Question: I want to create the canvas internally and then just use it normally in my javascript. The following code creates the canvas.
'''
var canvas = document.createElement("sketchpad");
'''
Code:
'''
function init()
{
//canvas = document.getElementById('sketchpad');
var canvas = document.createElement("sketchpad");
//var ctx = canvas.getContext("2d");
canvas.width = 500;
canvas.height = 500;
document.body.appendChild(canvas);
if (canvas.getContext)
{
ctx = canvas.getContext('2d');
}
if (ctx)
{
canvas.addEventListener('mousedown', sketchpad_mouseDown, false);
canvas.addEventListener('mousemove', sketchpad_mouseMove, false);
window.addEventListener('mouseup', sketchpad_mouseUp, false);
}
}
'''
All the code below:
'''
<html>
<head>
<title>Sketchpad</title>
<script type="text/javascript">
var canvas;
var ctx;
var mouseX = 0;
var mouseY = 0;
var mouseDown = 0;
function drawDot(ctx,x,y,size)
{
r=0;
g=0;
b=0;
a=256;
ctx.beginPath();
ctx.arc(x, y, size, 0, Math.PI*2, true);
ctx.closePath();
ctx.fillStyle = "rgba("+r+","+g+","+b+","+(a/255)+")";
ctx.fill();
}
function clearCanvas(canvas,ctx)
{
ctx.clearRect(0, 0, canvas.width, canvas.height);
}
function sketchpad_mouseDown()
{
mouseDown=1;
drawDot(ctx,mouseX,mouseY,4);
}
function sketchpad_mouseUp()
{
mouseDown=0;
}
function sketchpad_mouseMove(e)
{
getMousePos(e);
if (mouseDown==1)
{
drawDot(ctx,mouseX,mouseY,4);
}
}
function getMousePos(e)
{
if (!e)
{
var e = event;
}
if (e.offsetX)
{
mouseX = e.offsetX;
mouseY = e.offsetY;
}
else if (e.layerX)
{
mouseX = e.layerX;
mouseY = e.layerY;
}
}
function init()
{
//canvas = document.getElementById('sketchpad');
var canvas = document.createElement("sketchpad");
//var ctx = canvas.getContext("2d");
canvas.width = 500;
canvas.height = 500;
document.body.appendChild(canvas);
if (canvas.getContext)
{
ctx = canvas.getContext('2d');
}
if (ctx)
{
canvas.addEventListener('mousedown', sketchpad_mouseDown, false);
canvas.addEventListener('mousemove', sketchpad_mouseMove, false);
window.addEventListener('mouseup', sketchpad_mouseUp, false);
}
}
</script>
<style>
.leftside
{
float:left;
width:120px;
height:25px;
background-color:#def;
padding:10px;
border-radius:4px;
}
.rightside
{
float:left;
margin-left:10px;
}
#sketchpad
{
float:left;
border:4px solid #888;
border-radius:4px;
position:relative;
}
</style>
</head>
<body onload="init()">
<div class="leftside">
<input type="submit" value="Clear Sketchpad" onclick="clearCanvas(canvas,ctx);">
</div>
<div class="rightside">
<!-- <canvas id="sketchpad" height="500" width="500">-->
</canvas>
</div>
</body>
</html>
'''
This new code does not work, this is how a person has to create the canvas correct.
'''
var canvas = document.createElement("canvas"); //or what ever name that I want
canvas.id = "sketchpad";
'''
The if statement is not necessary, is it?
'''
function init()
{
//canvas = document.getElementById('sketchpad');
var canvas = document.createElement("canvas");
canvas.id = "sketchpad";
if (canvas.getContext)
{
ctx = canvas.getContext('2d');
}
if (ctx)
{
canvas.addEventListener('mousedown', sketchpad_mouseDown, false);
canvas.addEventListener('mousemove', sketchpad_mouseMove, false);
window.addEventListener('mouseup', sketchpad_mouseUp, false);
}
}
'''
Code here: This code does not seem to work either. I appended the sketchpad to the canvas but it still is not adding it to the document.
'''
function init()
{
//canvas = document.getElementById('sketchpad');
var canvas = document.createElement("canvas");
canvas.id = "sketchpad";
document.getElementById('sketchpad').appendChild(canvas);
if (canvas.getContext)
{
ctx = canvas.getContext('2d');
}
if (ctx)
{
canvas.addEventListener('mousedown', sketchpad_mouseDown, false);
canvas.addEventListener('mousemove', sketchpad_mouseMove, false);
window.addEventListener('mouseup', sketchpad_mouseUp, false);
}
}
'''

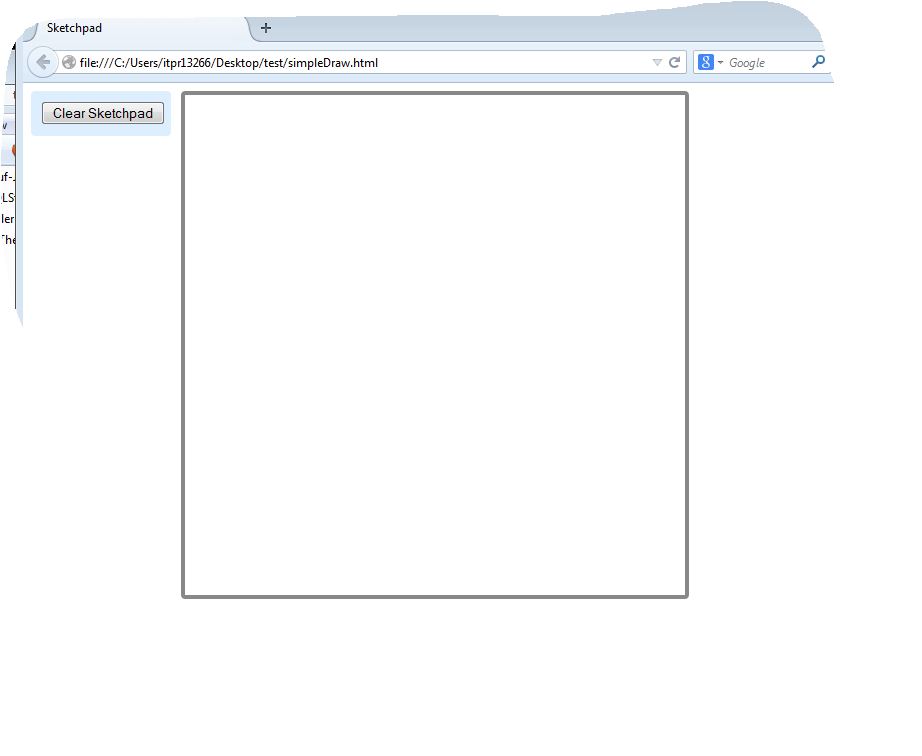
Answer: sketchpad is not a valid DOM element so it will create a <URL>. This is not what you are looking for.
You want to create a canvas, so lets just create a canvas:
'''
var canvas = document.createElement("canvas");
'''
And give it the ID "sketchpad" if you want:
'''
canvas.id = "sketchpad";
'''
Once you canvas is created, you will need to append it to an existing element of your HTML if you want it to be shown. Ex. if you want your canvas to appear in a div that looks like this:
'''
<div id="rightside" class="rightside">
'''
You would append your canvas like this:
'''
document.getElementById('rightside').appendChild(canvas);
'''
<URL> is a jsFiddle using your code!
Thats it!
--
Additional source for <URL>